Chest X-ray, PA view. Patient: 53 years old, sex F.
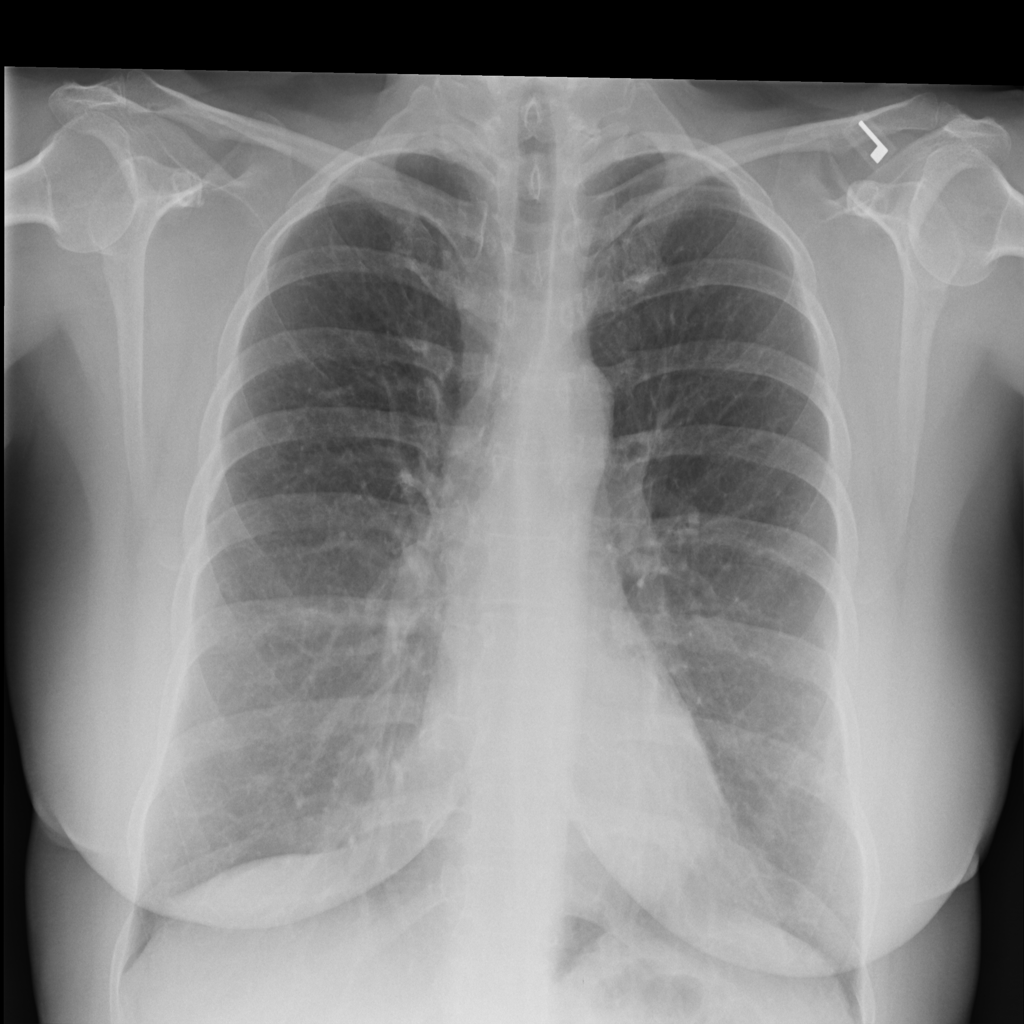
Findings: No Finding